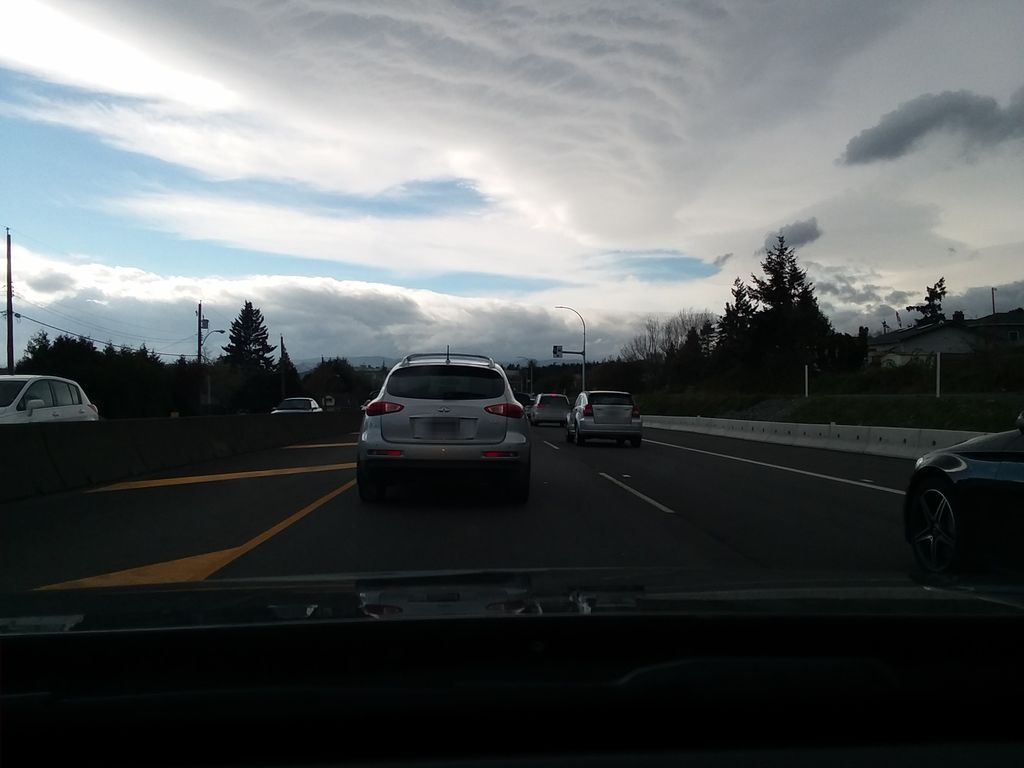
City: victoria